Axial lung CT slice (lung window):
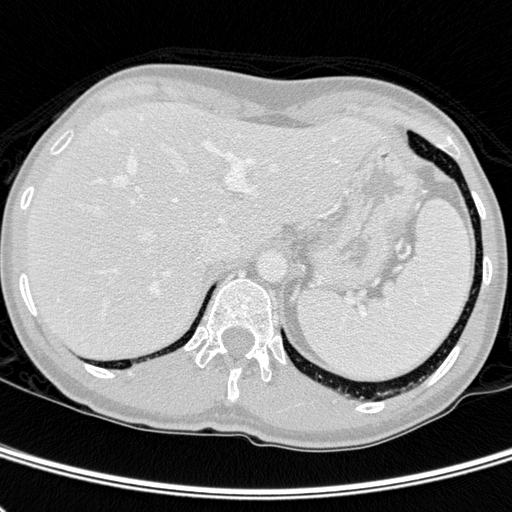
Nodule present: no